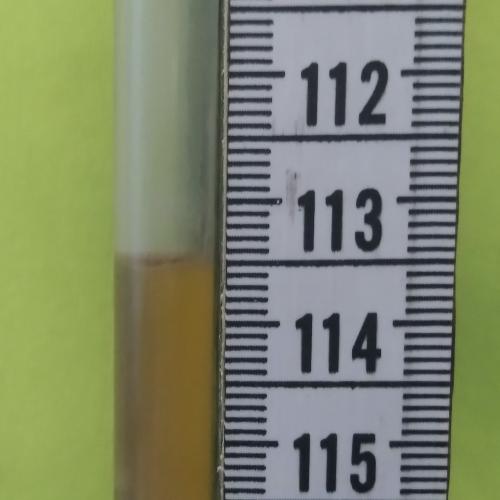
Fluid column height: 113.5 cm